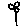
Label: flower